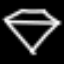
Label: diamond